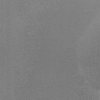
Atmospheric dust classification: dusty